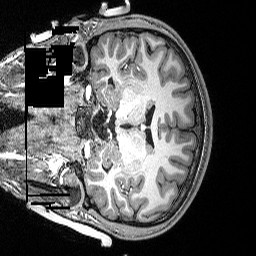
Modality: T1w
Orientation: coronal
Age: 19
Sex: male
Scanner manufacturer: siemens
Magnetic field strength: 3 T
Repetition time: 2.53 s
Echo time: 0.0033 s